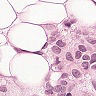
Metastatic tissue present: yes